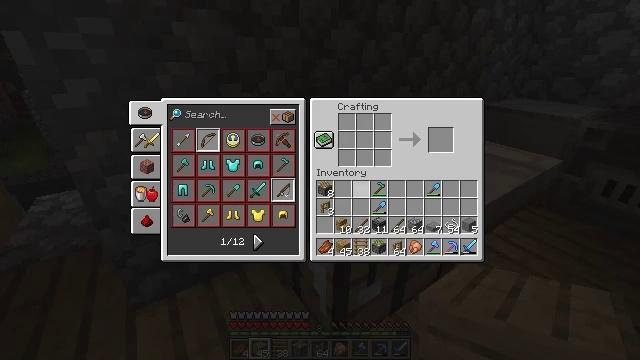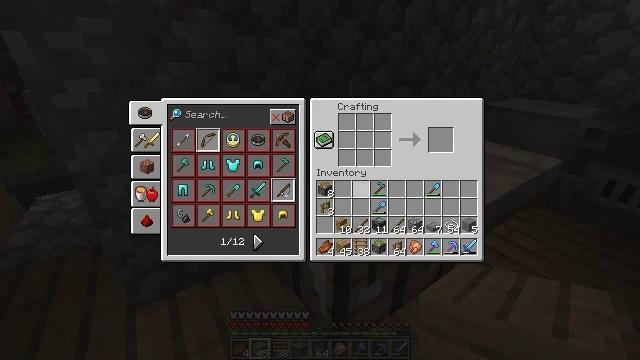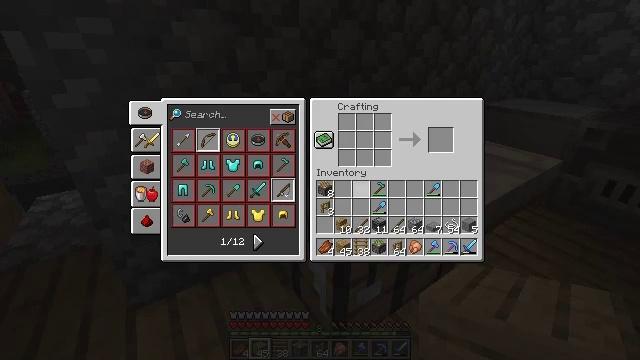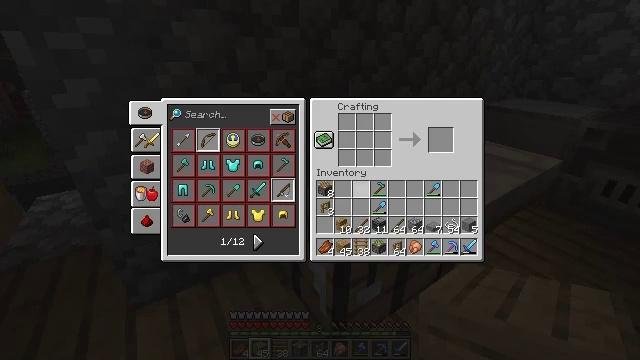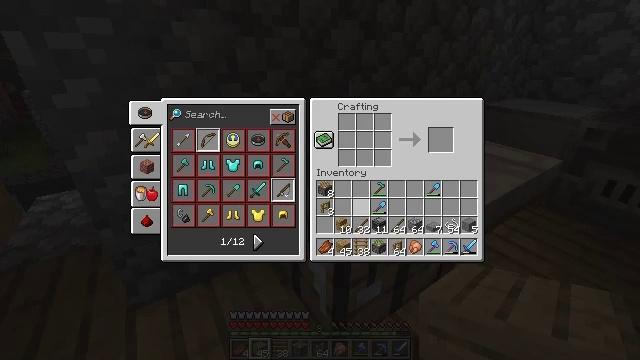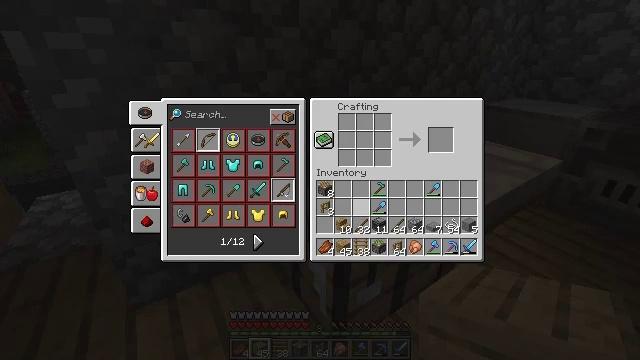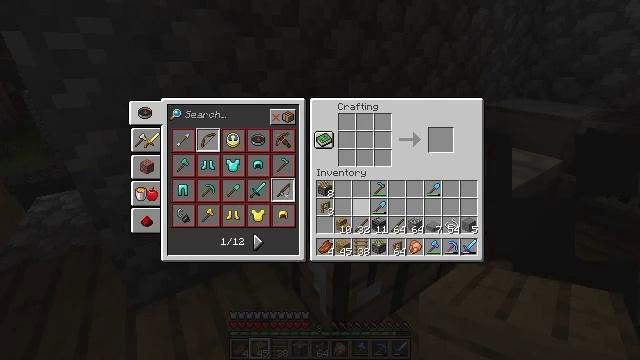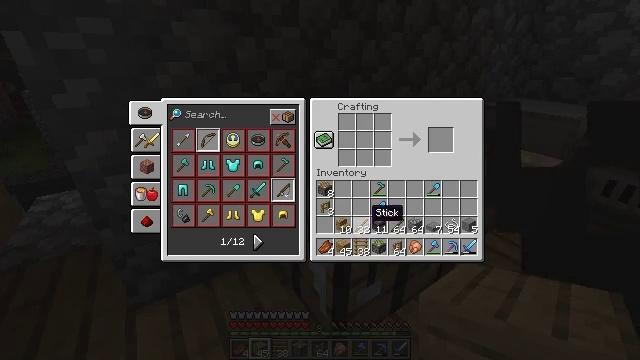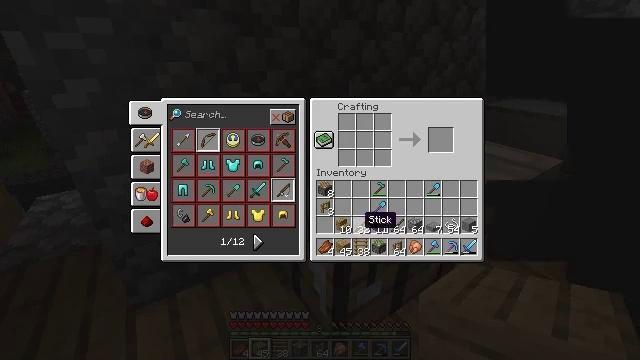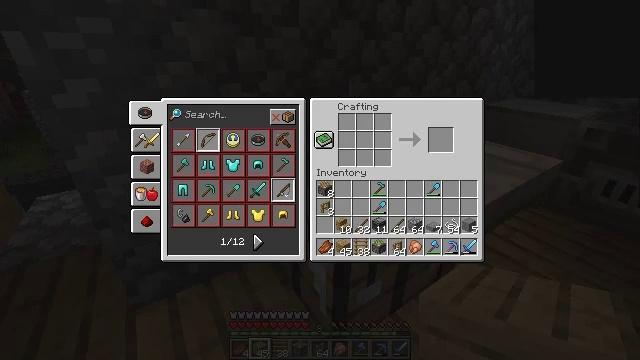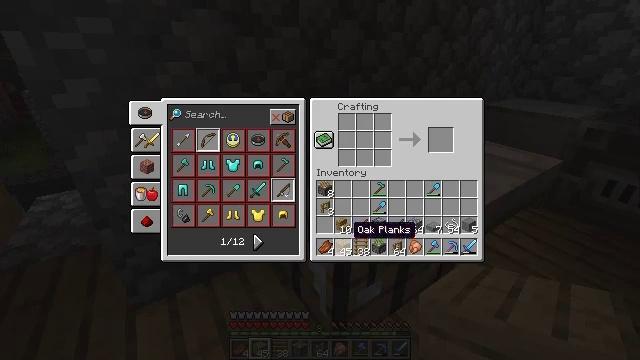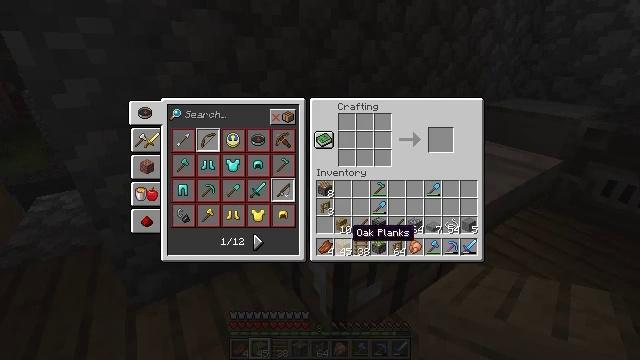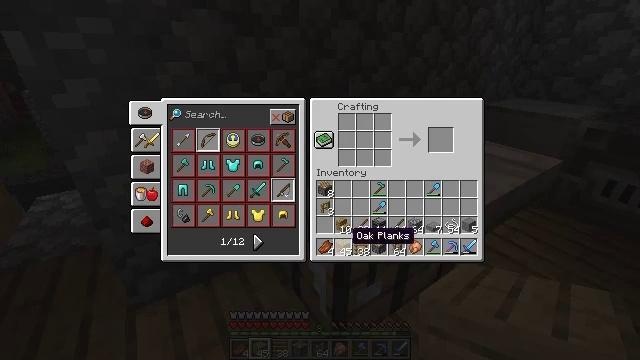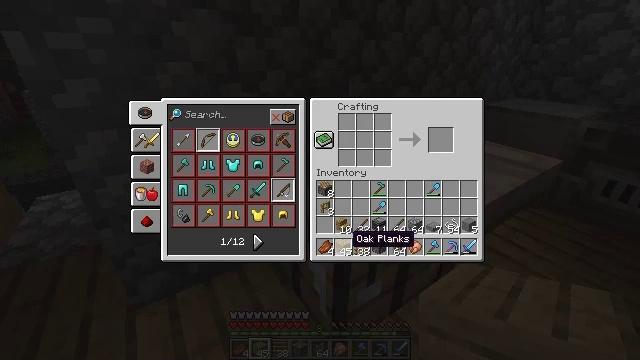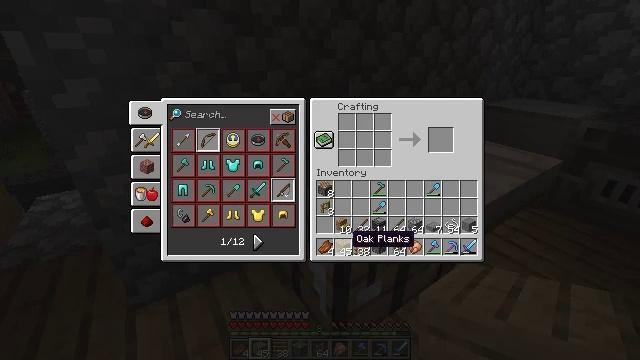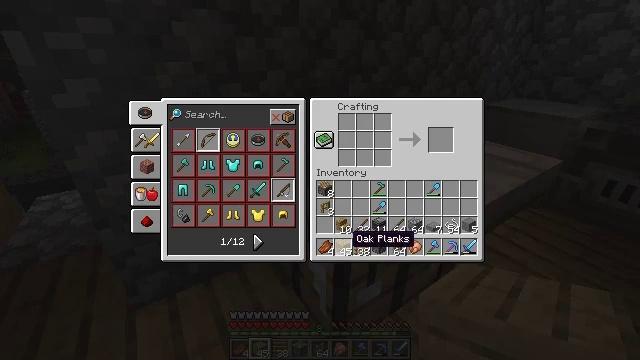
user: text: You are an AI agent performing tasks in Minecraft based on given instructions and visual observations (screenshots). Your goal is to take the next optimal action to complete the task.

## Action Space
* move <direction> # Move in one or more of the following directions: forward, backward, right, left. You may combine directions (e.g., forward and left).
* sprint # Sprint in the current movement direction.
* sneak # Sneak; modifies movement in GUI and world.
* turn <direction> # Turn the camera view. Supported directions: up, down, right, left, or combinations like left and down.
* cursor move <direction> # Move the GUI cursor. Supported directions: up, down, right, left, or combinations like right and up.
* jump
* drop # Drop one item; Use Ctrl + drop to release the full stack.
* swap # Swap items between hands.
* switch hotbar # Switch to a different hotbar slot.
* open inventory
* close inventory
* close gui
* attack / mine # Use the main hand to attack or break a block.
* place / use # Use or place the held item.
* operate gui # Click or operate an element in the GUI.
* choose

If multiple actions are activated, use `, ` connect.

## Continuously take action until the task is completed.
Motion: motion action
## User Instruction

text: Craft oak stairs.
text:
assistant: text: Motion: cursor move right
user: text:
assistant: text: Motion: no_op
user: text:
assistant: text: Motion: no_op
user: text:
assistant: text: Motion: cursor move down
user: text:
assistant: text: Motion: cursor move down
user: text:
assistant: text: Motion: no_op
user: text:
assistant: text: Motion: no_op
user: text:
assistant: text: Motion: cursor move left
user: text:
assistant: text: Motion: cursor move left and down
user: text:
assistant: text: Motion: no_op
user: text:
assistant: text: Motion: no_op
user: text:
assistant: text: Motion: no_op
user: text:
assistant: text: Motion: no_op
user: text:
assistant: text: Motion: no_op
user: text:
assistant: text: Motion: no_op
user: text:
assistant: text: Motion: no_op
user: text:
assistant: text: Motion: no_op
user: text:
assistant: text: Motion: no_op
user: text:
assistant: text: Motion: no_op
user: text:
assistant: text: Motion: operate gui
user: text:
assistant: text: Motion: operate gui
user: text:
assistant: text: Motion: cursor move up
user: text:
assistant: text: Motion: cursor move up
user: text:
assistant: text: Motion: cursor move up
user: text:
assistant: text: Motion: no_op
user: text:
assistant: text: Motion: no_op
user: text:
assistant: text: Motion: no_op
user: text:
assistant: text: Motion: no_op
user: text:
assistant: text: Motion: no_op
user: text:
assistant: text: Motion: no_op